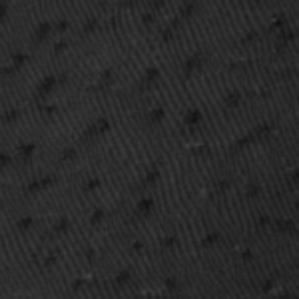
Label: frost